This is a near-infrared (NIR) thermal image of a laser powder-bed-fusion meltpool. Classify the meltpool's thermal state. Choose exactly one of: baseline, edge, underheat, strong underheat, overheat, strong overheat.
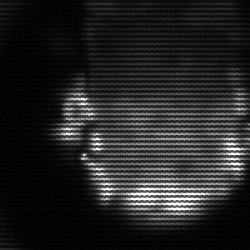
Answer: baseline